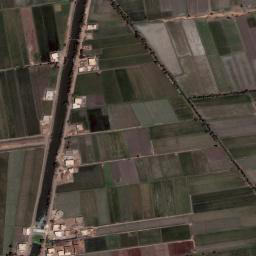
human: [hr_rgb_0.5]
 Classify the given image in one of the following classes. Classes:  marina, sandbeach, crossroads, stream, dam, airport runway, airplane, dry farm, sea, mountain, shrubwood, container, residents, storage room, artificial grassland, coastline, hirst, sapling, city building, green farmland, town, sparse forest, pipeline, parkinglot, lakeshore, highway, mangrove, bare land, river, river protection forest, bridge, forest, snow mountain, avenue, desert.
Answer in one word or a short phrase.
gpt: green farmland